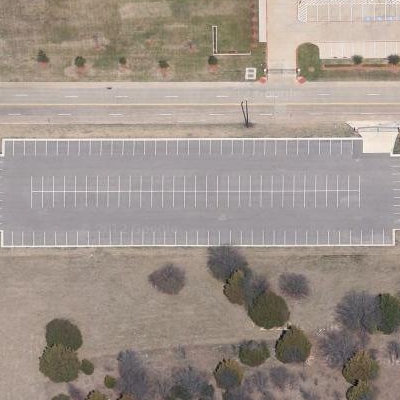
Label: gParking